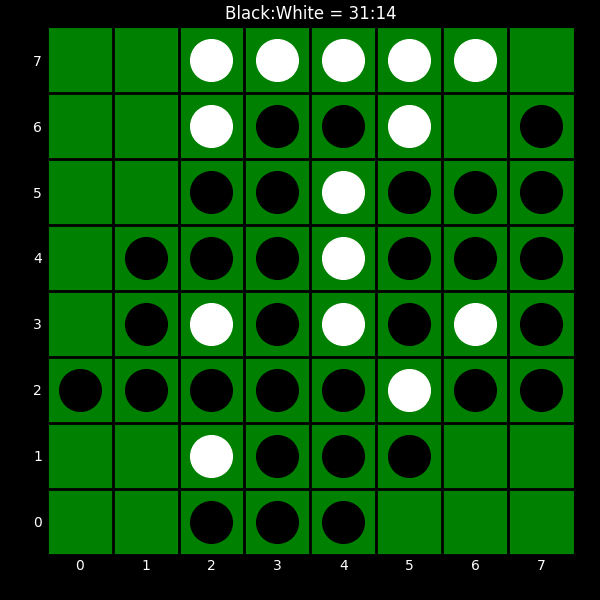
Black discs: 31
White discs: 14